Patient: sex F, age 52
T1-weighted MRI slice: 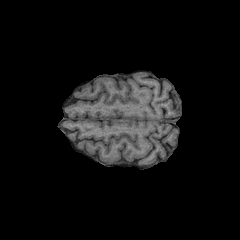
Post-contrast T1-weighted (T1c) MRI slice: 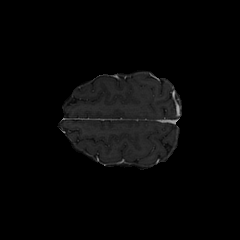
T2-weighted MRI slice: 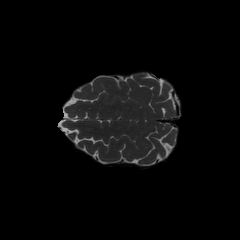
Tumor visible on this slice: no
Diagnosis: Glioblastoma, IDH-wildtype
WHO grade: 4